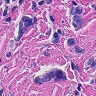
Metastatic tissue present: yes